This is a demodulated (Hilbert-envelope) spectrum computed from a bearing vibration snapshot; the dashed markers indicate where each bearing fault type would appear (BPFO, BPFI, BSF, FTF). Determine the bearing's health state. Answer with exactly one of: normal, inner_race, outer_race, ball.
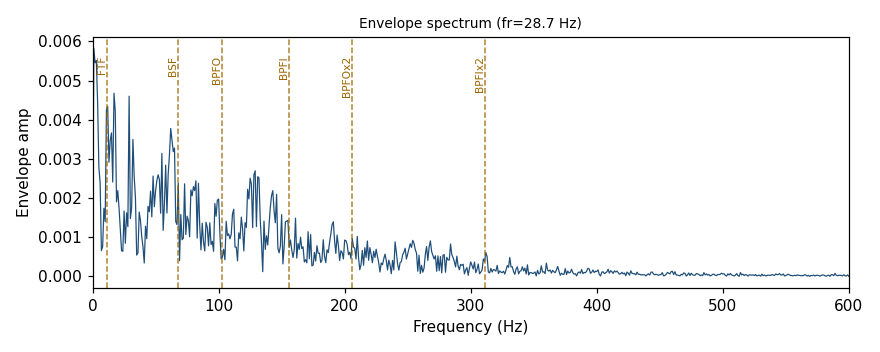
Answer: ball